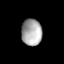
Tissue: lung
Cell type: T cells
Senescence score: 0.5604
Nuclear area (px): 533
Mean DAPI intensity: 167.692